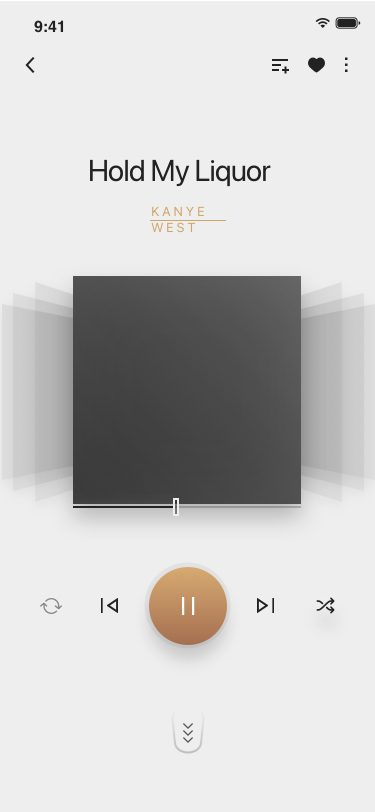
Text in this UI design:
KANYE WEST
Hold My Liquor
9:41